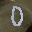
Label: 0